Question: I have a problem with keeping same transform of display object when re-parenting from one hierarchy to another. In image below you can see movie clip "mc1" that has nested child "mc2". "mc2" has its own child "mc3" and so on. Each descendant is somehow transformed (rotation, scale, etc..). I want to take "mc4" from hierarchy "mc1" and put inside on "do3" of hierarchy "do1" (that also has different transformations in each level).
So how do I put square "mc4" without changing it's appearance (except location) into other hierarchy?
(Imagine drag and drop).
I tried doing it with Transform.concatenedMatrix property but I got lost.
Thanks!

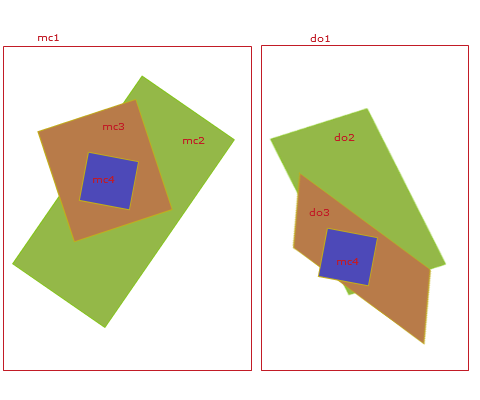
Answer: After few experiments I found right answer myself:
'''
import flash.display.DisplayObject;
import flash.display.DisplayObjectContainer;
import flash.geom.Matrix;
function changeParent ( displayObject : DisplayObject, newParent : DisplayObjectContainer, depth : int = -1 ) : void {
var concatenedChildMatrix : Matrix = displayObject.transform.concatenatedMatrix;
var concatenedNewParentMatrix : Matrix = newParent.transform.concatenatedMatrix;
// invert matrix. It couses visual removal of transformations (movie clip looks like it wasn't transformed )
concatenedNewParentMatrix.invert();
concatenedChildMatrix.concat( concatenedNewParentMatrix );
// if you want to add clip not on top level
if ( depth >= 0 ) {
newParent.addChildAt( displayObject, depth );
} else {
newParent.addChild( displayObject );
}
// assign matrix back
displayObject.transform.matrix = concatenedChildMatrix;
}
'''